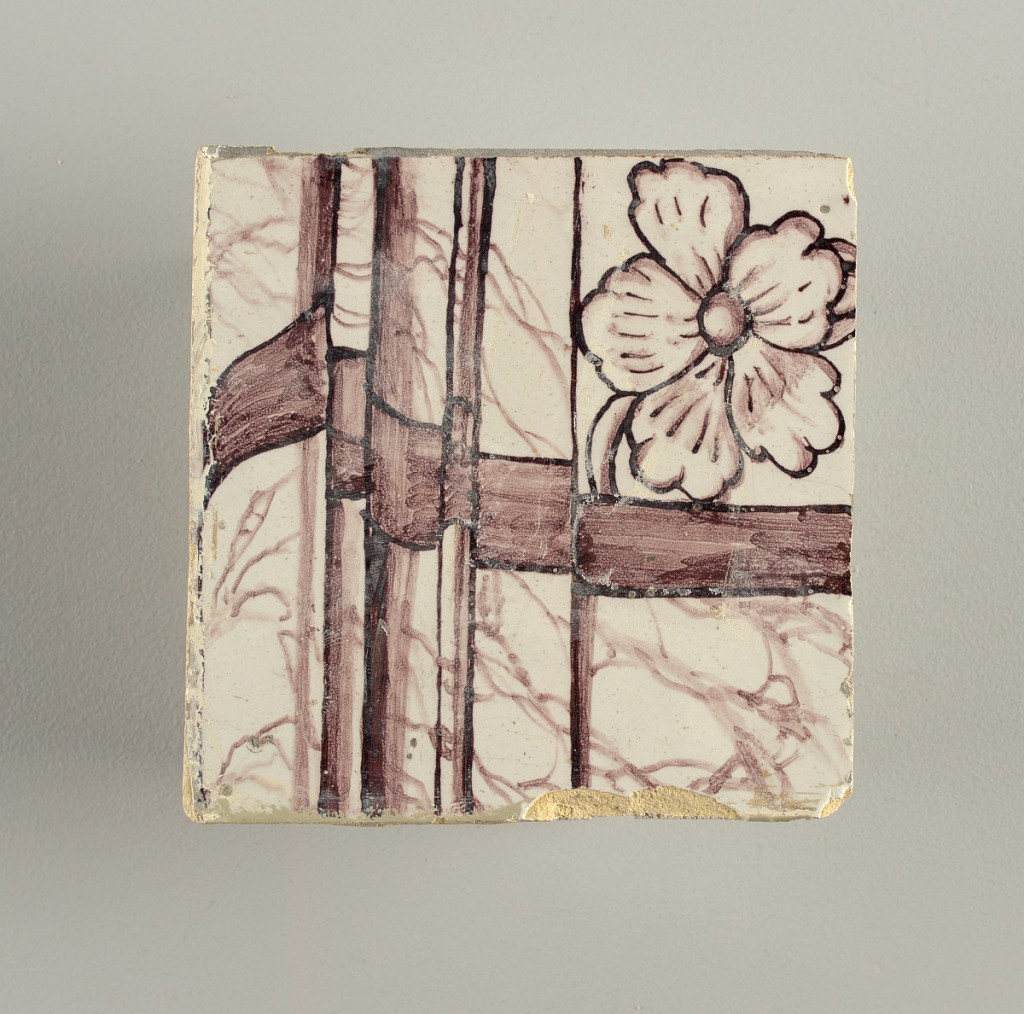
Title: Wall facing
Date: ca. 1725
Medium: tin-glazed earthenware, underglaze
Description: Running design for a frieze or a dado, composed of scrolls of foliage and strapwork, and four repeating motifs--a seated woman in a small upright oval medallion, a putto seated on a rocailled base, and strapwork in axial pattern.  The various panels, A to F, show various repeats of the same design, all being five tiles high and a varying number of tiles wide.